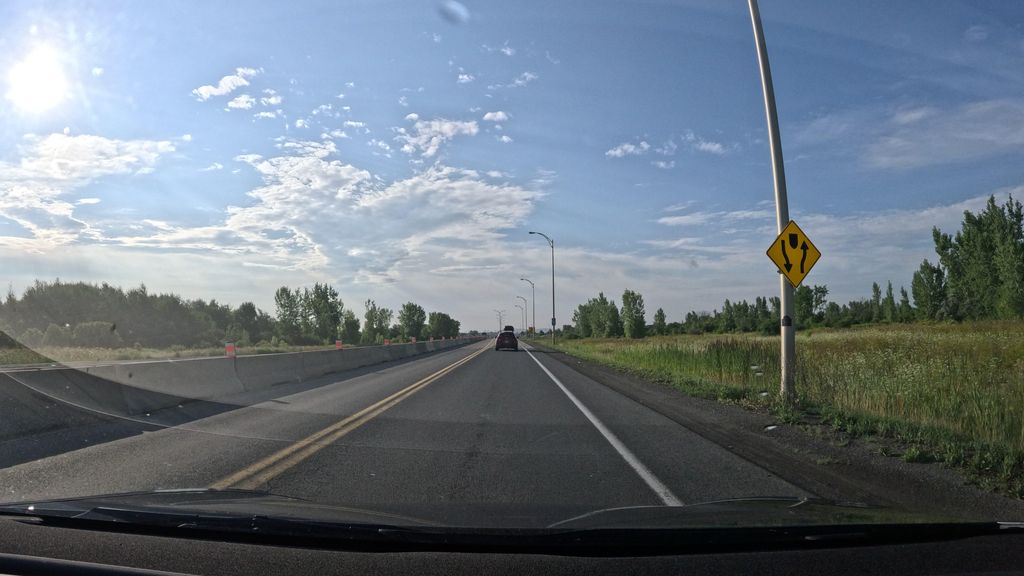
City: montreal